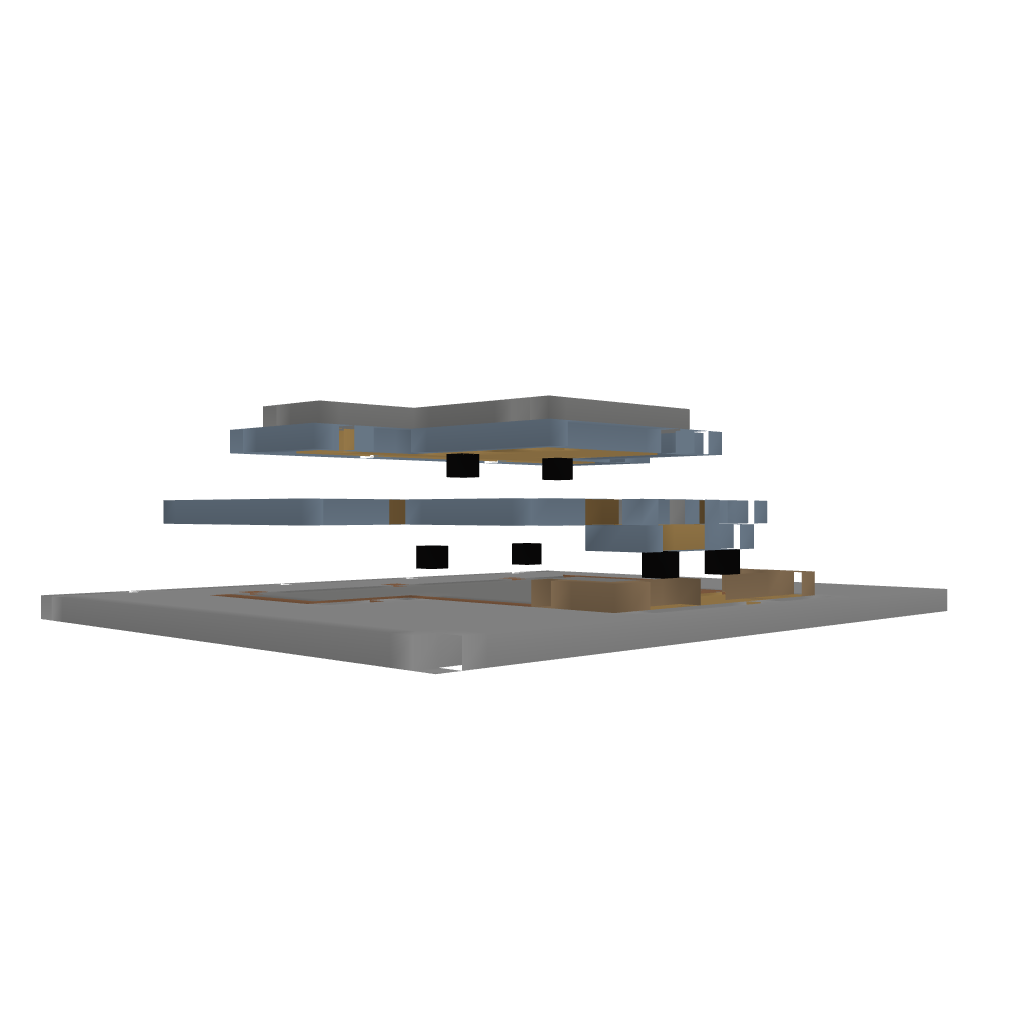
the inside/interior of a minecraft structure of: Medieval House